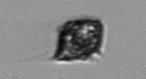
Label: Kryptoperidinium_triquetrum